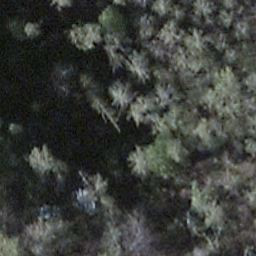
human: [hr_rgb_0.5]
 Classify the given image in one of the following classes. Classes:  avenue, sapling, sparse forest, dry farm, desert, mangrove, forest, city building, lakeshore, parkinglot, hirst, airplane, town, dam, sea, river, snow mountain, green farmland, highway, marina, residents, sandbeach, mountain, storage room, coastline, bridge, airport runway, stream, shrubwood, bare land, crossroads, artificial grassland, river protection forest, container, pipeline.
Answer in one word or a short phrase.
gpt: shrubwood